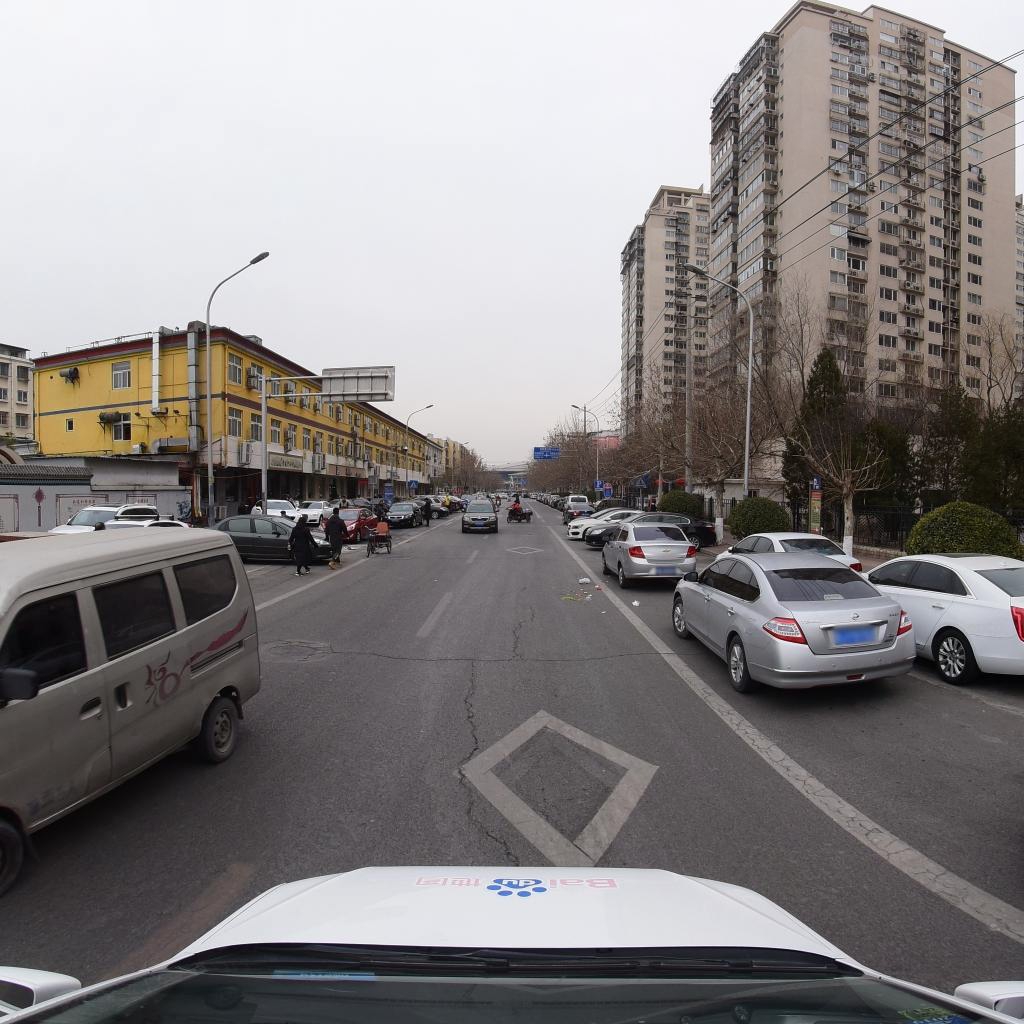
Region: Fengtai
Road damage annotations: longitudinal crack, transverse crack, longitudinal crack, manhole cover